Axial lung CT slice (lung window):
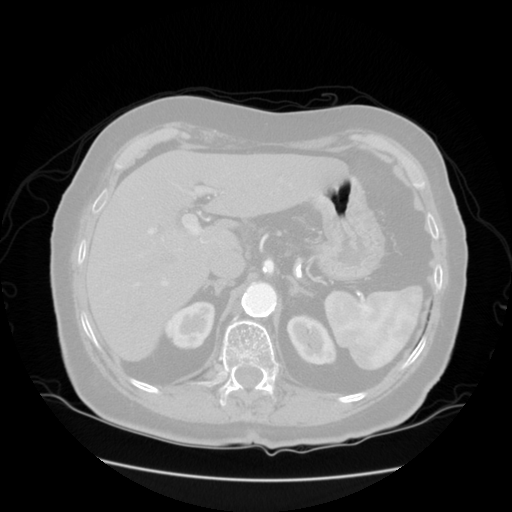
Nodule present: no